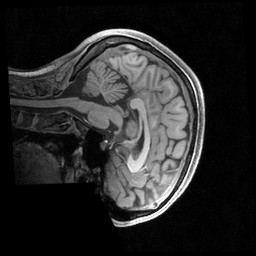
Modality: T1w
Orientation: sagittal
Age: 21
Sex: female
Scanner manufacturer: siemens
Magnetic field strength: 3 T
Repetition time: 2.4 s
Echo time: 0.00231 s